Question: I'm currently working on an app wherein I get 2 arrays from a JSON WebService using two different methods.
In the first array, I get the local stock. In the second array I get the supplier stock.
Though I think an image would explain better:

So the webservices get a number of items in. Array 1 contains some items from local stock and Array 2 contains items from our supplier, with added information like descriptions and such. I'd like to merge both arrays, updating the existing items in our local stock-array1 with the descriptions for the items in supplier stock array 2.
Here's an example of what I'm trying to achieve. All products are identified by an unique identifier-property (not mentioned in the example) and I've overridden isEqual and hash to compensate for that. If a product has a simliar ID, it's considered equal.
'''
**Product**
@property id *internalID;
@property id *externalID ;
@property id *localStock;
@property id *supplierStock;
@property id *image;
@property id *productInfo;
'''
Now 'Webservice 1' returns three products:
'''
*internalID = ABCDEF
*externalID = (null)
*localStock = 15
*supplierStock = (null)
*image = (null)
*productInfo = (null);
'''
'''
*internalID = GHIJK
*externalID = (null)
*localStock = 13
*supplierStock = (null)
*image = niceImage.png
*productInfo = @"This Product is Awesome!";
'''
'''
*internalID = LMNOP
*externalID = (null)
*localStock = 7
*supplierStock = (null)
*image = (null)
*productInfo = (null);
'''
'Webservice 2' returns four products, two of them are also in Array 1:
'''
*internalID = (null)
*externalID = 123456
*localStock = (null)
*supplierStock = 12
*image = external_product1image.jpg
*productInfo = @"This product is also Awesome and in both local stock and supplier stock!";
'''
'''
*internalID = (null)
*externalID = 23456
*localStock = (null)
*supplierStock = 11
*image = niceImage.png
*productInfo = @"This Product is Awesome and only available from our supplier!";
'''
'''
*internalID = (null)
*externalID = 78901
*localStock = (null)
*supplierStock = 7
*image = external)supplierimage.jpg
*productInfo = @"This product is also Awesome and in both local stock and supplier stock!";
'''
Then the 'mergedArray' should look like this:
'''
*internalID = ABCDEF
*externalID = 123456
*localStock = 15
*supplierStock = 12
*image = external_product1image.jpg
*productInfo = @"This product is also Awesome and in both local stock and supplier stock!";
'''
//So Product 1 from Array 1 merged its properties with Product 1 from Array 2
'''
*internalID = GHIJK
*externalID = (null)
*localStock = 13
*supplierStock = (null)
*image = niceImage.png
*productInfo = @"This Product is Awesome!";
'''
'''
*internalID = LMNOP
*externalID = 78901
*localStock = 7
*supplierStock = 7
*image = external)supplierimage.jpg
*productInfo = @"This product is also Awesome and in both local stock and supplier stock!";
'''
'''
*internalID = (null)
*externalID = 23456
*localStock = 13
*supplierStock = 11
*image = niceImage.png
*productInfo = @"This Product is Awesome and only available from our supplier!";
'''
This is the code I used, but it seems to glitch out at times somehow:
'''
- (void) compareArrays:(id)sender metBreedte:(NSString *)breedte metHoogte:(NSString *)hoogte metDiameter:(NSString *)diameter
{
NSMutableSet *getBandenSet = [NSMutableSet setWithArray:getBandenArray]; NSUInteger i = 0;
while (i < [getBandenInfo1Array count]) {
id getBandenInfo1Object = [getBandenInfo1Array objectAtIndex:i];
if ([getBandenSet containsObject:getBandenInfo1Object])
{
BWBand *getBandenBand = [getBandenSet member:getBandenInfo1Object];
BWBand *getBandenInfo1Band = getBandenInfo1Object;
// Do stuff to the Banden (sync)
getBandenBand.alternatievePrijs = getBandenInfo1Band.alternatievePrijs;
getBandenBand.itemName = getBandenInfo1Band.itemName;
getBandenBand.supplierStock = getBandenInfo1Band.supplierStock;
getBandenBand.grossPrice = getBandenInfo1Band.grossPrice;
getBandenBand.eancode = getBandenInfo1Band.eancode;
getBandenBand.EMarked = getBandenInfo1Band.EMarked;
getBandenBand.garagePrijs = getBandenInfo1Band.garagePrijs;
getBandenBand.loadIndex = getBandenInfo1Band.loadIndex;
getBandenBand.brand = getBandenInfo1Band.brand;
getBandenBand.custPrice = getBandenInfo1Band.custPrice;
getBandenBand.netPrice = getBandenInfo1Band.netPrice;
getBandenBand.tyreLabel = getBandenInfo1Band.tyreLabel;
getBandenBand.TyreLabelFuel = getBandenInfo1Band.TyreLabelFuel;
getBandenBand.TyreLabelNoise = getBandenInfo1Band.TyreLabelNoise;
getBandenBand.TyreLabelNoiseLevel = getBandenInfo1Band.TyreLabelNoiseLevel;
getBandenBand.TyreLabelWet = getBandenInfo1Band.TyreLabelWet;
getBandenBand.foto = getBandenInfo1Band.foto;
NSMutableString *string1 = [NSMutableString stringWithString: getBandenBand.colorStock];
NSString *newString = [string1 substringToIndex:[string1 length]-2];
NSString *colorStock = [NSString stringWithFormat:@"%@-%@",newString,getBandenInfo1Band.supplierStock];
getBandenBand.colorStock = colorStock;
[getBandenSet removeObject:getBandenInfo1Object];
[getBandenInfo1Array removeObjectIdenticalTo:getBandenInfo1Object];
} else
{i++;}
mergedBandenArray = [NSMutableArray arrayWithArray:[getBandenArray arrayByAddingObjectsFromArray:getBandenInfo1Array]];
[mergedBandenArray sortUsingDescriptors:
[NSArray arrayWithObjects:
[NSSortDescriptor sortDescriptorWithKey:@"colorStock" ascending:NO], [NSSortDescriptor sortDescriptorWithKey:@"brand" ascending:YES], nil]];}
'''
Could all this be done using NSPredicates? If so, how?
Thanks in advance!
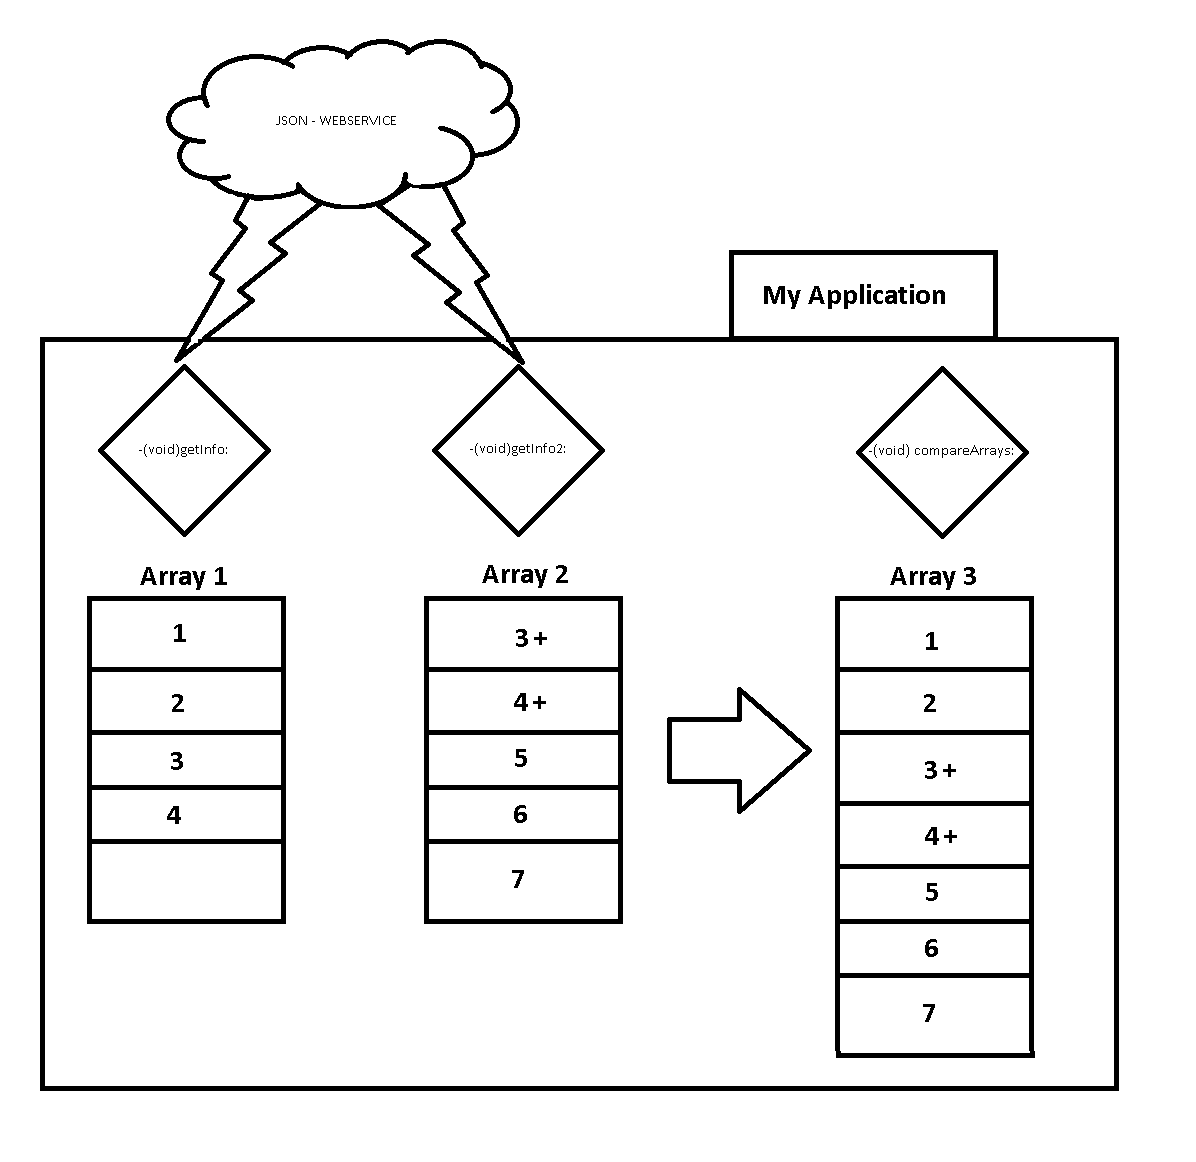
Answer: The following algorithm does not require that you override 'isEqual' and 'hash' for your 'Product' class:
- 'uniqueItemID'-
If both array are sorted, matching and non-matching products are found easily with a single loop traversing both arrays in parallel.
The following code hopefully demonstrates the idea:
'''
NSSortDescriptor *sortByID = [NSSortDescriptor sortDescriptorWithKey:@"uniqueItemID" ascending:YES];
NSArray *sorted1 = [array1 sortedArrayUsingDescriptors:@[sortByID]];
NSArray *sorted2 = [array2 sortedArrayUsingDescriptors:@[sortByID]];
NSUInteger i1 = 0, i2 = 0;
NSMutableArray *combined = [NSMutableArray array];
while (i1 < [sorted1 count] && i2 < [sorted2 count]) {
Product *p1 = sorted1[i1];
Product *p2 = sorted2[i2];
switch ([p1.uniqueItemID compare:p2.uniqueItemID]) {
case NSOrderedAscending:
// p1 is in first array, but not in second:
[combined addObject:p1];
i1++;
break;
case NSOrderedDescending:
// p2 is in second array, but not in first:
[combined addObject:p2];
i2++;
break;
case NSOrderedSame:
// p1, p2 have same ID:
... update p1 with values from p2 ...
[combined addObject:p1];
i1++, i2++;
break;
}
}
// Add remaining products from first array:
while (i1 < [sorted1 count]) {
[combined addObject:sorted1[i1]];
i1++;
}
// Add remaining products from second array:
while (i2 < [sorted2 count]) {
[combined addObject:sorted2[i2]];
i2++;
}
'''